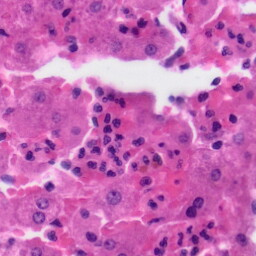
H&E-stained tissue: Liver